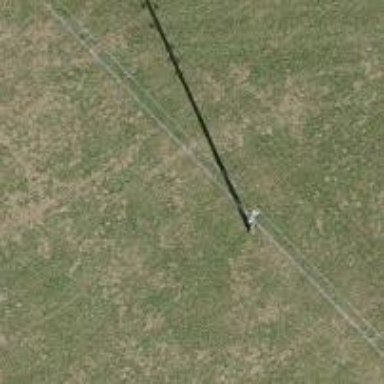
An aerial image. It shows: Power pole.